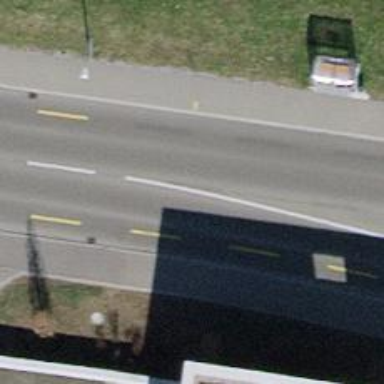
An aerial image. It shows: Primary highway with asphalt surface. It has separate sidewalks and lanes for both directions.